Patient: sex F, age 76
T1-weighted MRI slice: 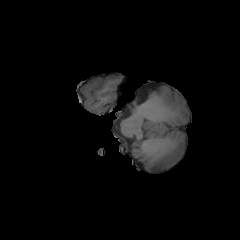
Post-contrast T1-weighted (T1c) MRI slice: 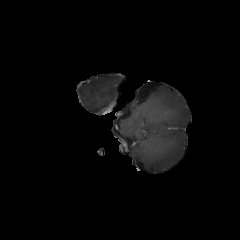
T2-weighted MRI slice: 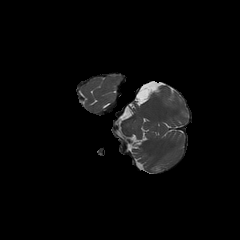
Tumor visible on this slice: no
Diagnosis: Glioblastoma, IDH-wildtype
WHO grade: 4